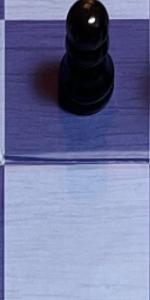
Label: Empty